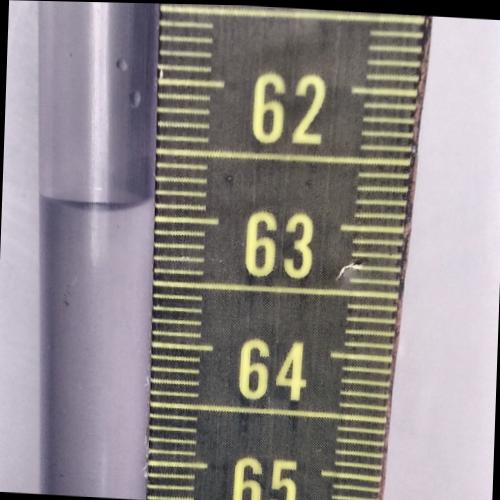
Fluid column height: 62.9 cm